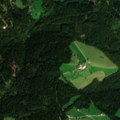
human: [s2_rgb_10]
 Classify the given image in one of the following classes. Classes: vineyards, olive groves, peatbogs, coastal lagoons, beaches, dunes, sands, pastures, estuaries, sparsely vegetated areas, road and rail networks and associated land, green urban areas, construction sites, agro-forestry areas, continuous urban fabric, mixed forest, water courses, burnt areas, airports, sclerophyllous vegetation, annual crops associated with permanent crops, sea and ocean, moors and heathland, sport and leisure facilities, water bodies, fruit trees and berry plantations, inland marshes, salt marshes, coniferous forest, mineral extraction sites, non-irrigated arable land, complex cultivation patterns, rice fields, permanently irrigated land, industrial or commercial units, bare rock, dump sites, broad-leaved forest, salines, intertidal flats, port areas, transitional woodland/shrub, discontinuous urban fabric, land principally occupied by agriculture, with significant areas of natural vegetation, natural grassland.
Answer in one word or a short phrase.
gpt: pastures, land principally occupied by agriculture, with significant areas of natural vegetation, coniferous forest, mixed forest